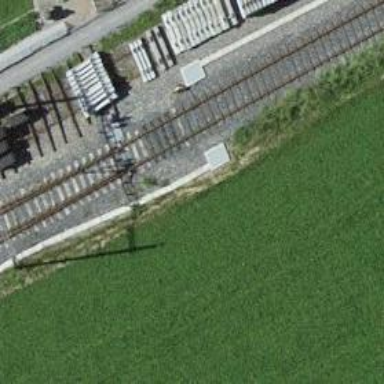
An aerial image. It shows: Railway switch.